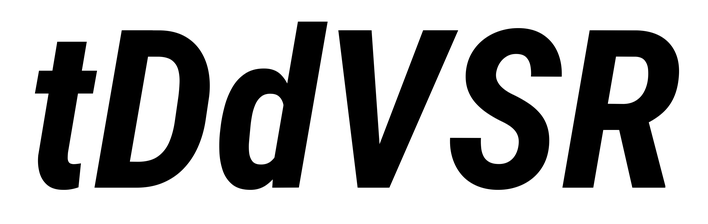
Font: Roboto-Italic_Condensed_Bold_Italic